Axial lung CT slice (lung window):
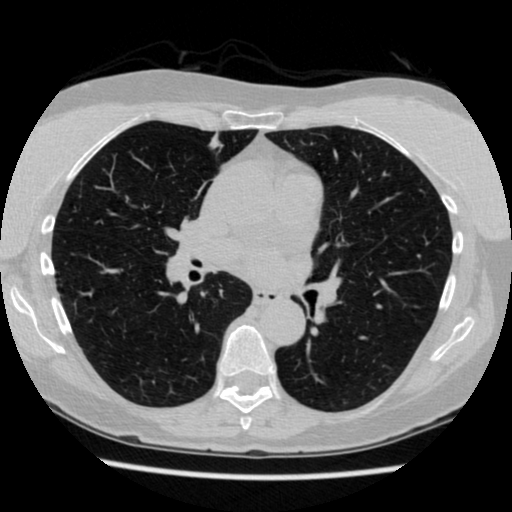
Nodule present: no